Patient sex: M
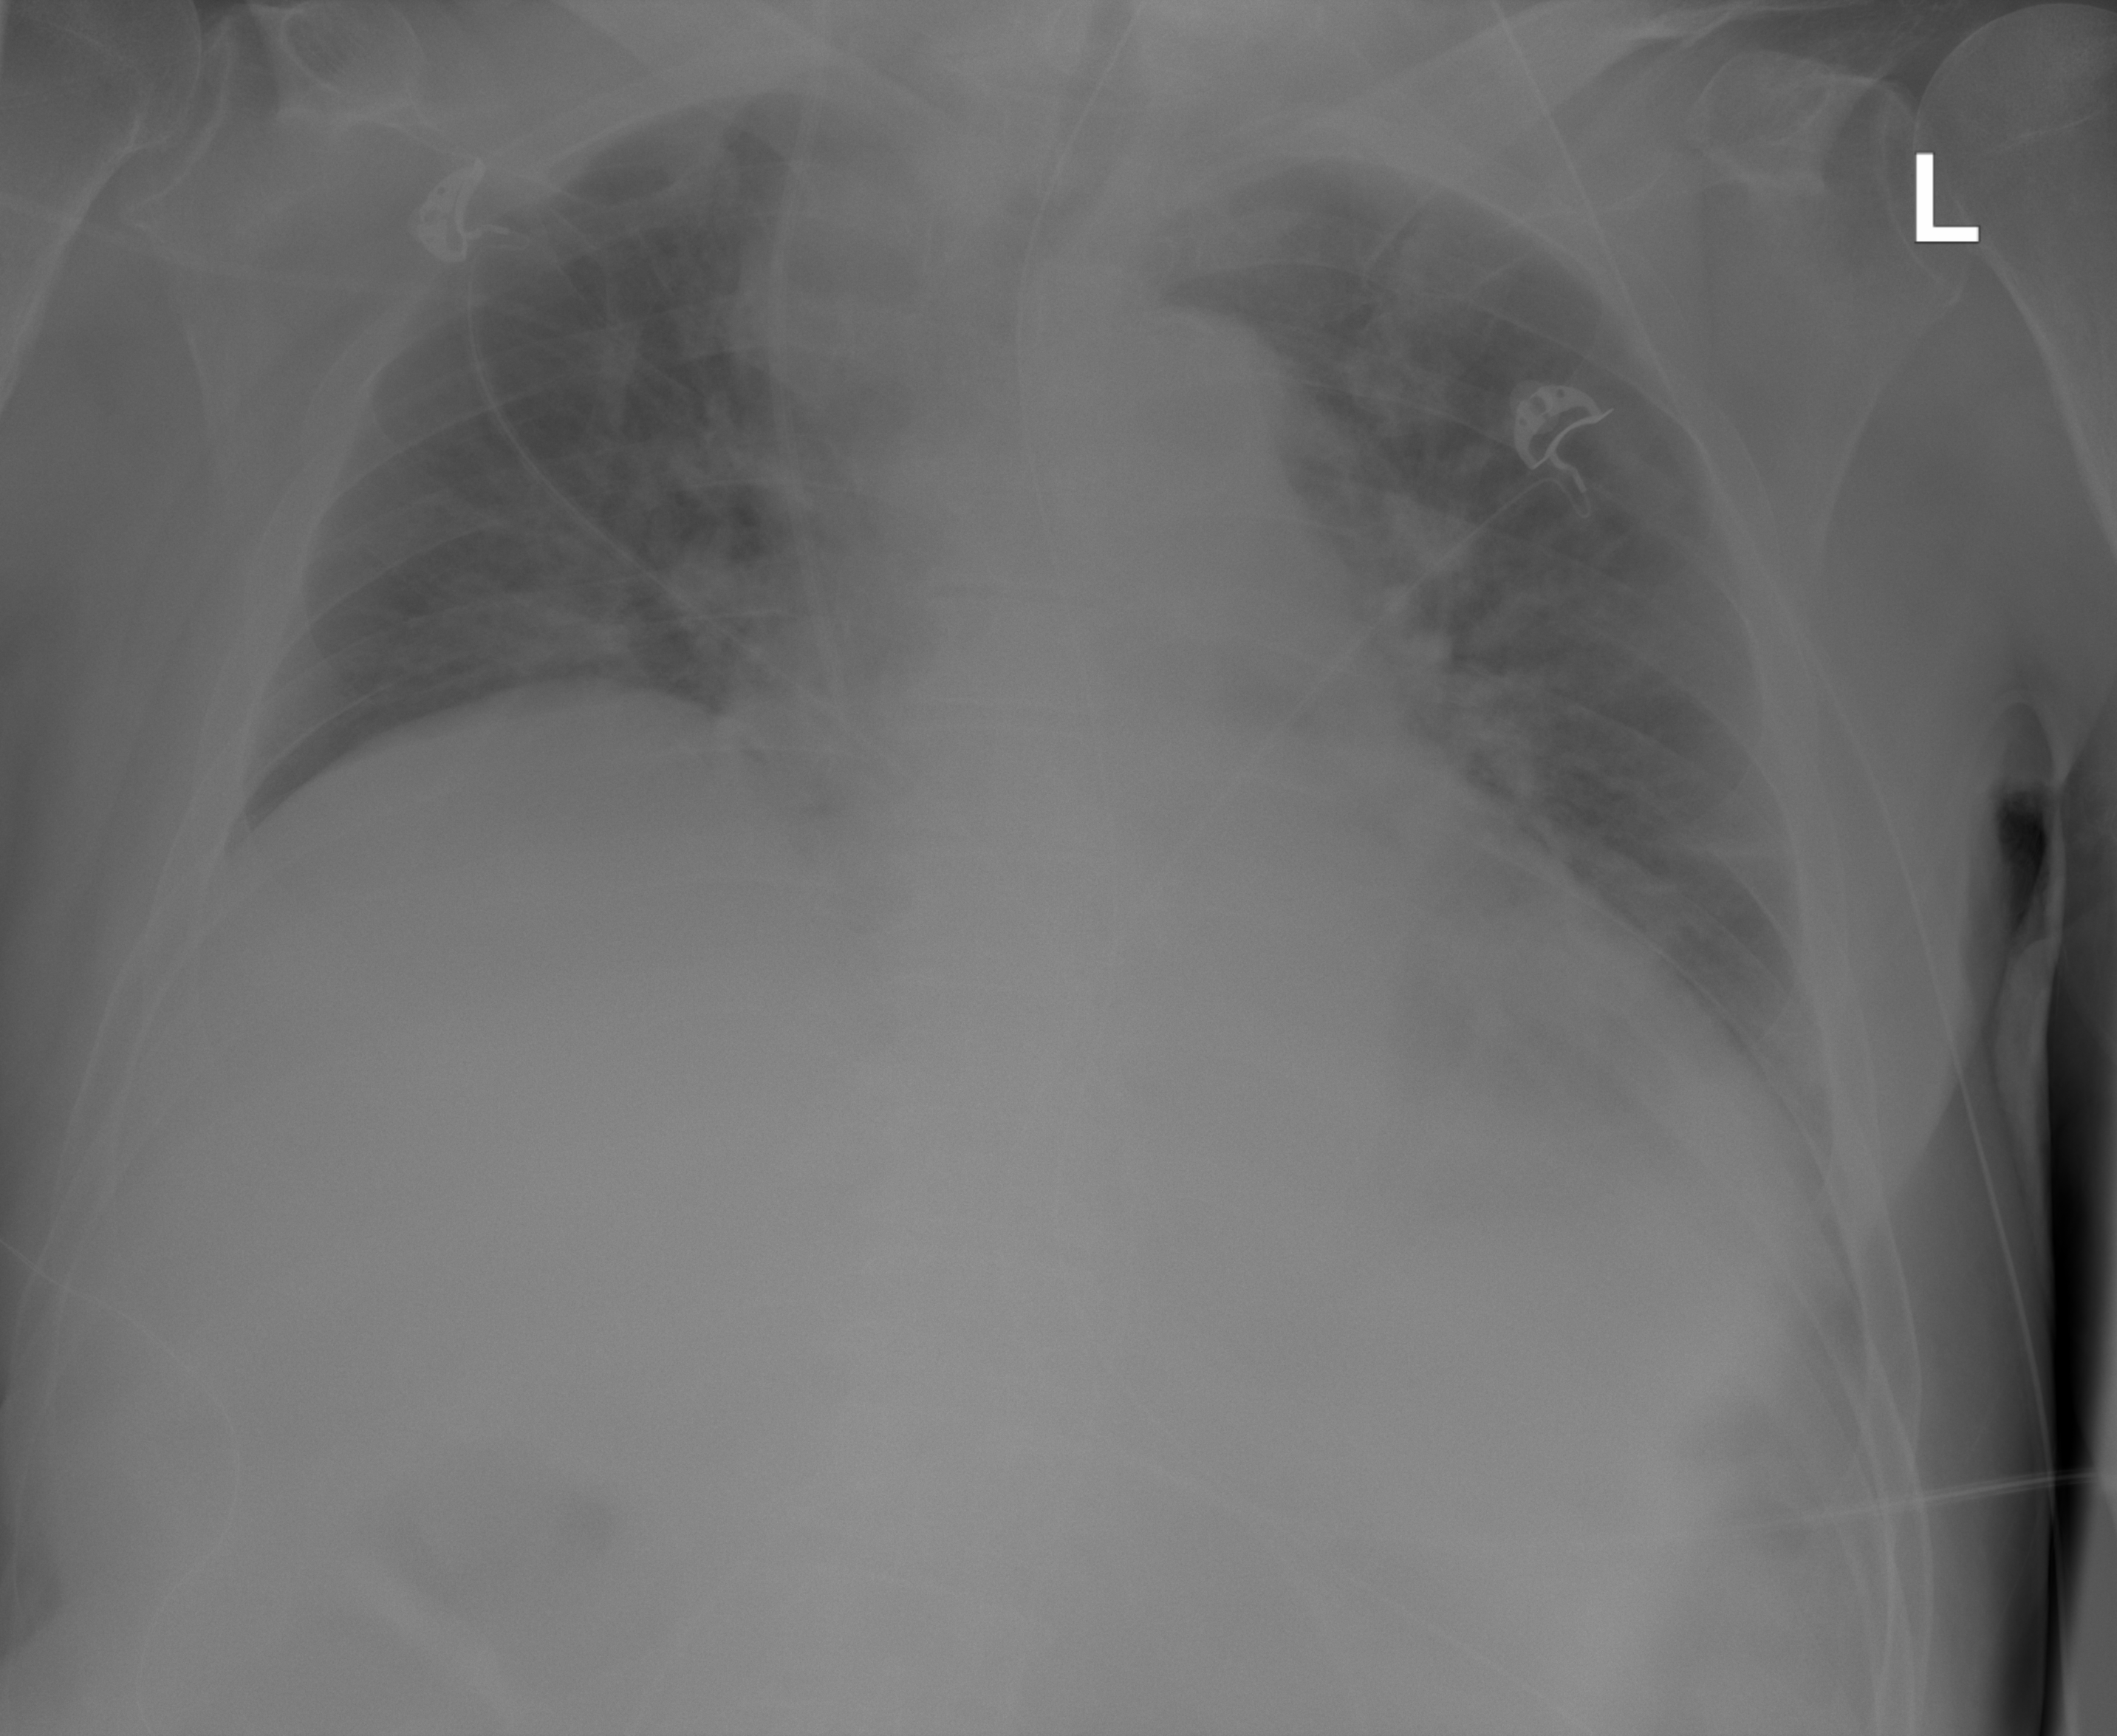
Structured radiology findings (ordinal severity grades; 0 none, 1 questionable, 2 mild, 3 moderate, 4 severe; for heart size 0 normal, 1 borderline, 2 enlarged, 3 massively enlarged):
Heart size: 2
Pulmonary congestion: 2
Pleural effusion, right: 0
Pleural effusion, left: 1
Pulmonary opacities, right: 1
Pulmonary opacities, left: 1
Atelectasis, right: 2
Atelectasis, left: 2